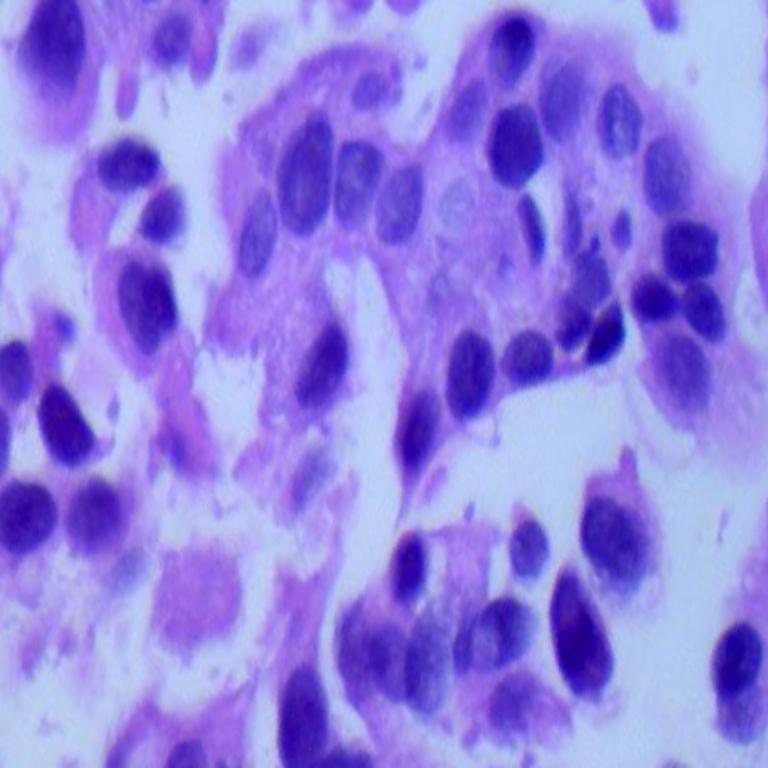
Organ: lung
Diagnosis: adenocarcinomas